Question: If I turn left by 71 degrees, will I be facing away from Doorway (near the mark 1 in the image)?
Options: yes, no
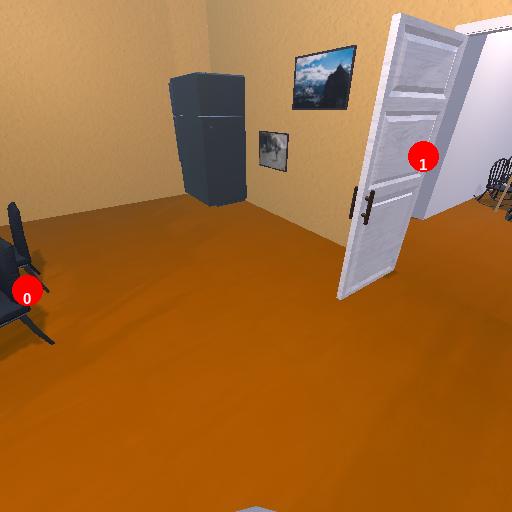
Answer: yes